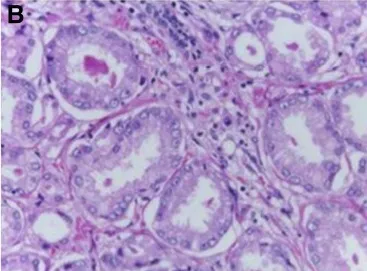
(B)
Figure 3A amplified.
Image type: pathology (h&e)